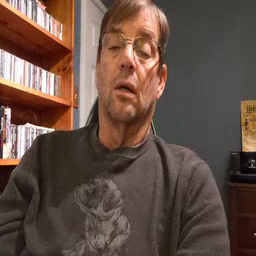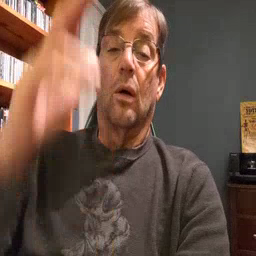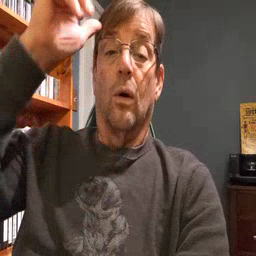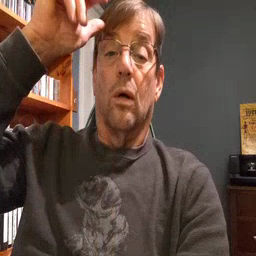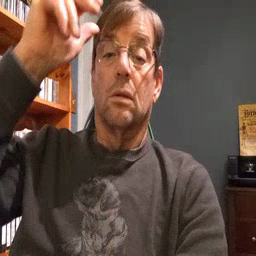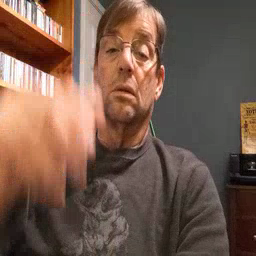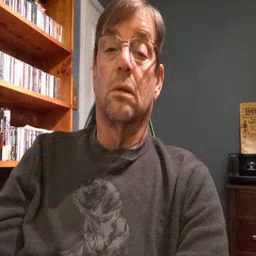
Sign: horse